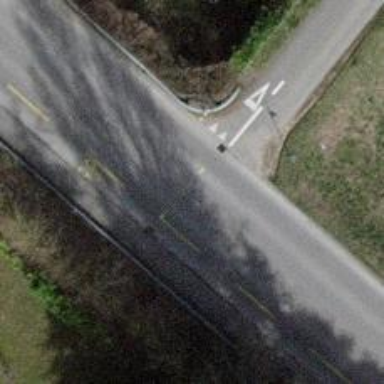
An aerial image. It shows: Tertiary road with asphalt surface. The road has cycle lane on the left side.